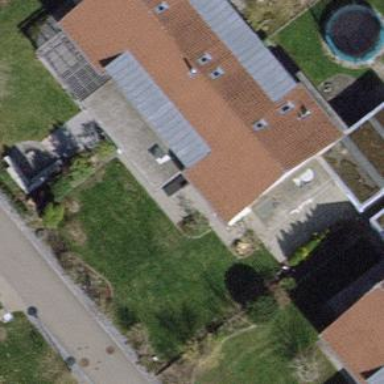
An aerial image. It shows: Terrace building.